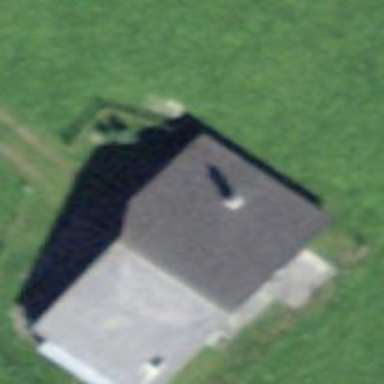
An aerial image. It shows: Barn.